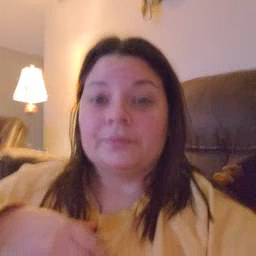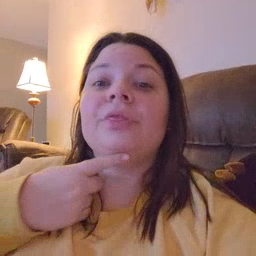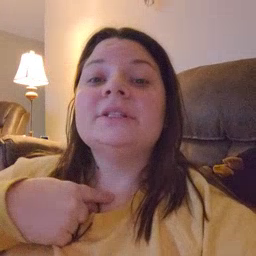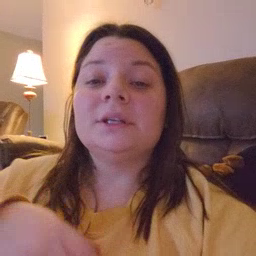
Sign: thirsty